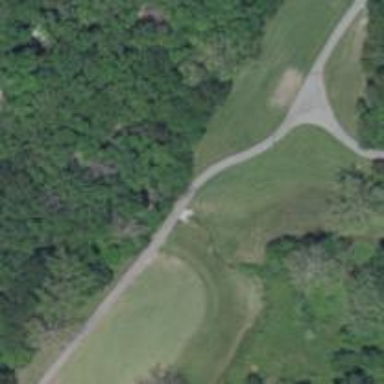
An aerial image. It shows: Path for both roads and golfers.